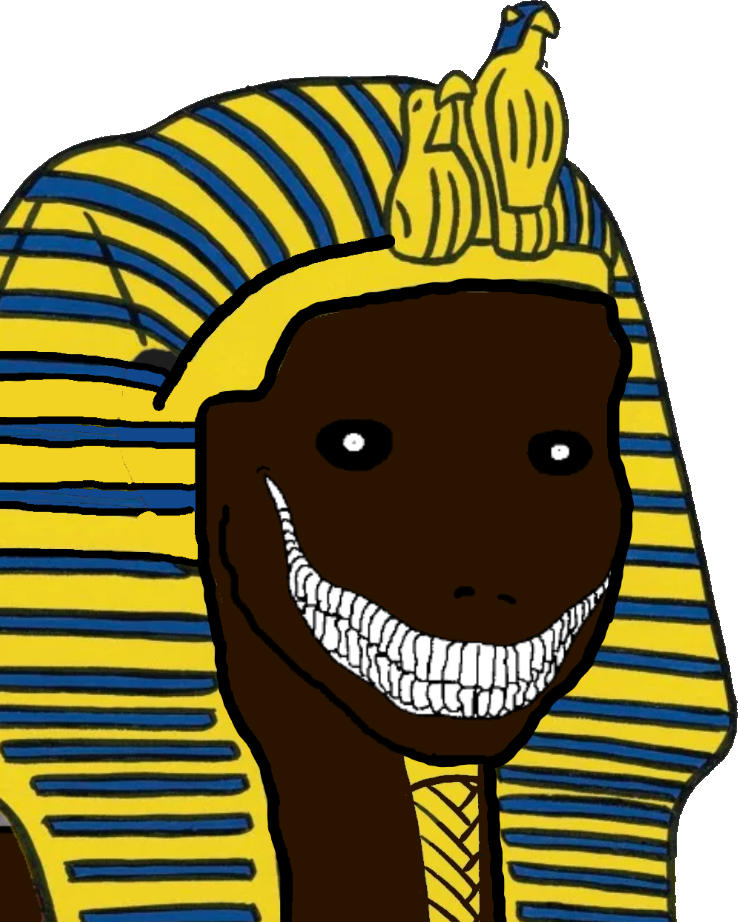
Label: 5_Oomer